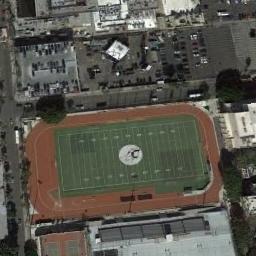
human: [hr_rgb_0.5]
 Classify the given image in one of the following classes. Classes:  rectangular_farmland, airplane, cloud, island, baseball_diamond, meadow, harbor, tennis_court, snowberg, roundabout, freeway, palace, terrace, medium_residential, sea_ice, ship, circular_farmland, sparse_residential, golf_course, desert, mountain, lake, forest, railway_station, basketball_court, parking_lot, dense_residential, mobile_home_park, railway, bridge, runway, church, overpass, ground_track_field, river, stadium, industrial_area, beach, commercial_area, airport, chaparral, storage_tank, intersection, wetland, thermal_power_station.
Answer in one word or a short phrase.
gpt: ground_track_field